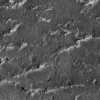
Atmospheric dust classification: not_dusty